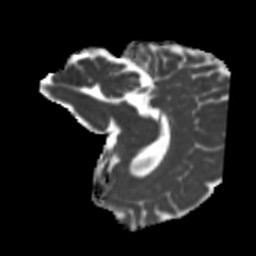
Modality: MD
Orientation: sagittal
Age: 36
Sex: female
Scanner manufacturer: siemens
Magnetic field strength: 3 T
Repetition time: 5.25 s
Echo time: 0.08 s